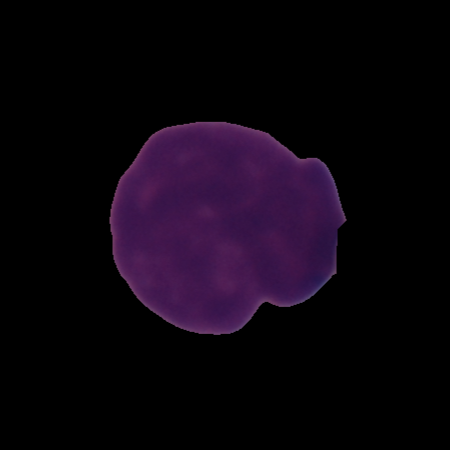
Label: cancer